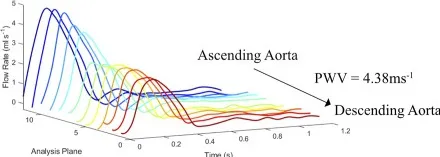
Branch flow waveforms and pulse wave velocity (PWV) extraction which were used to generate patient-specific 3-Element Windkessel boundary conditions.
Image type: chart (chart)